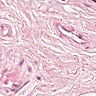
Metastatic tissue present: no